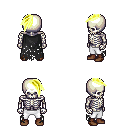
a pixel art fantasy rpg character, male body template, skeleton, black tattered cape, white pants, gold long mohawk hairstyle, brown shoes, four views (front, back, left, right), 2x2 character sprite sheet, small pixel art, hard edges, no anti-aliasing